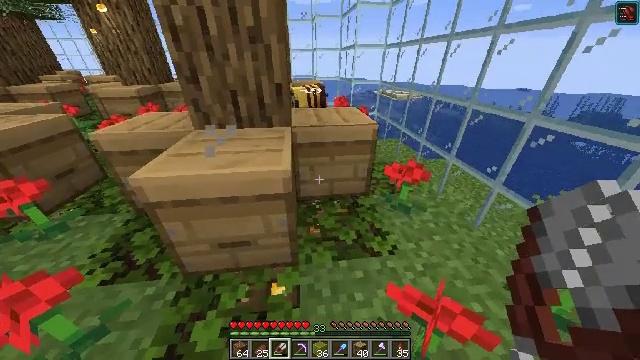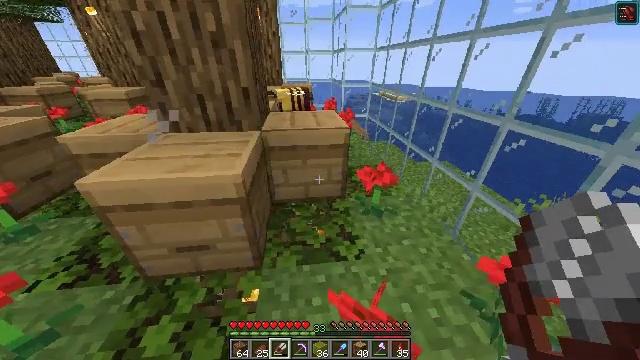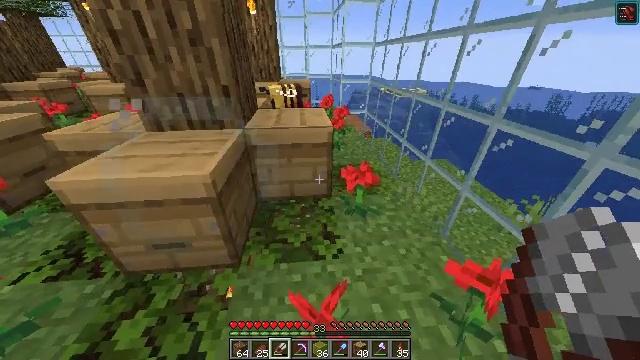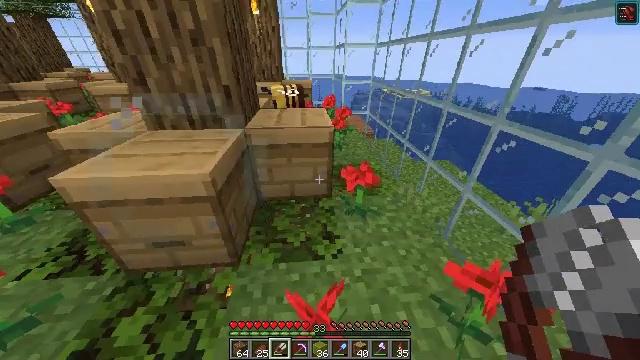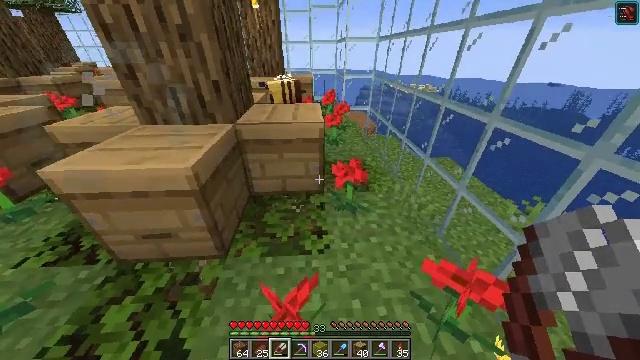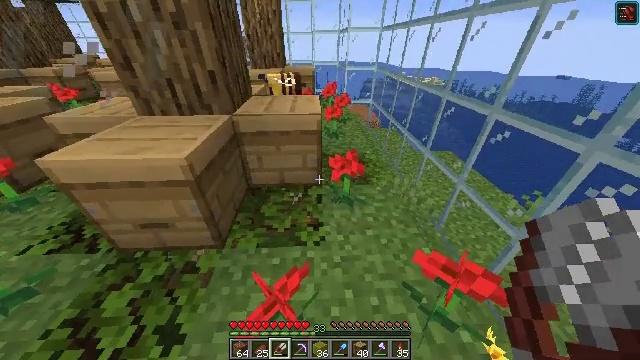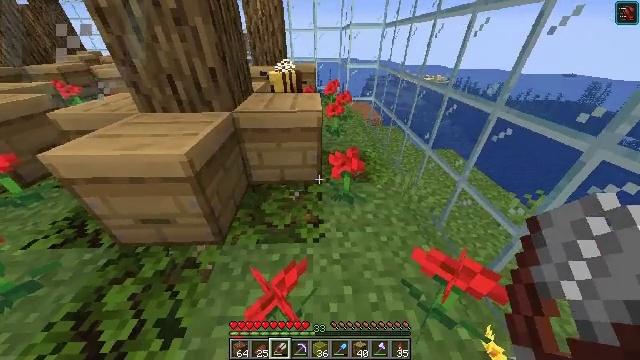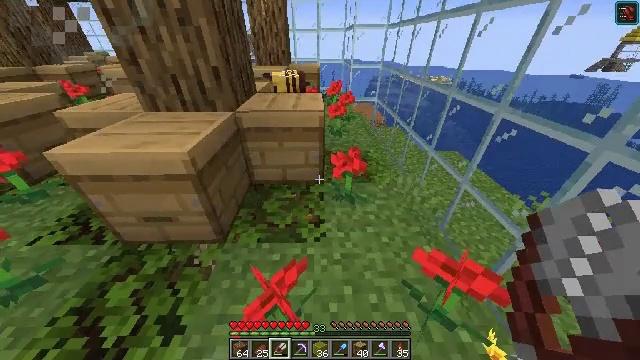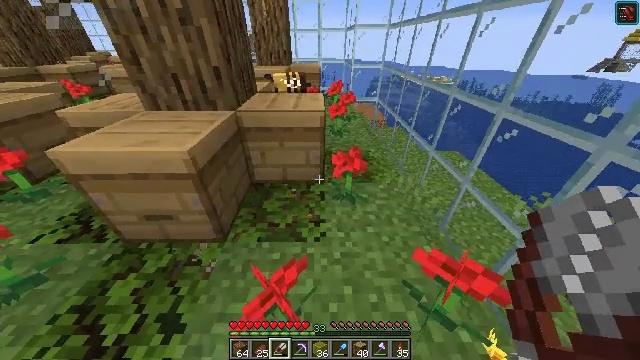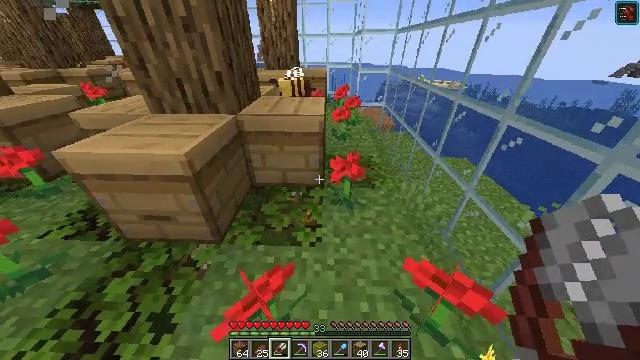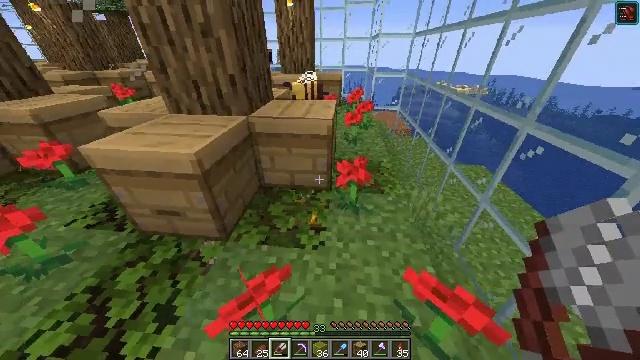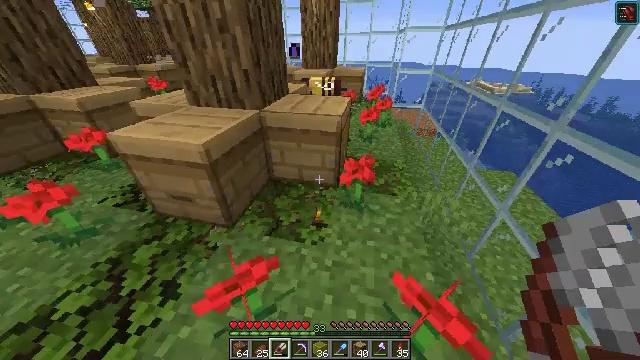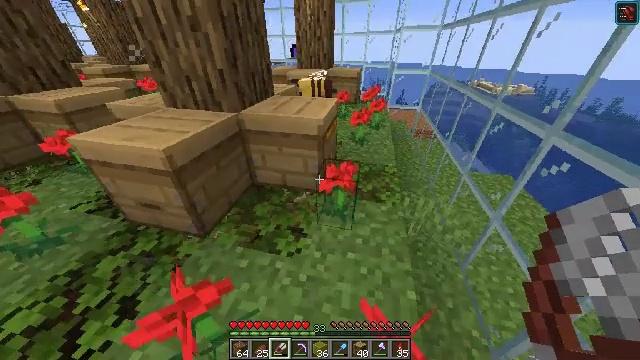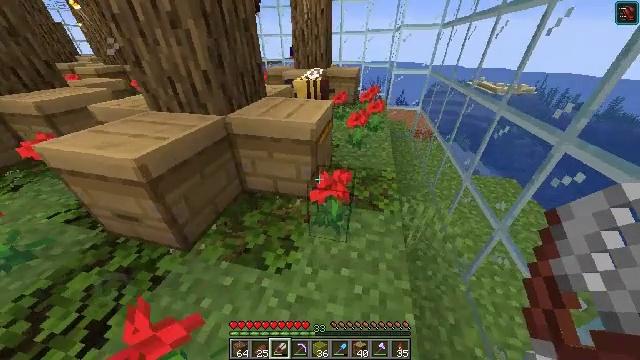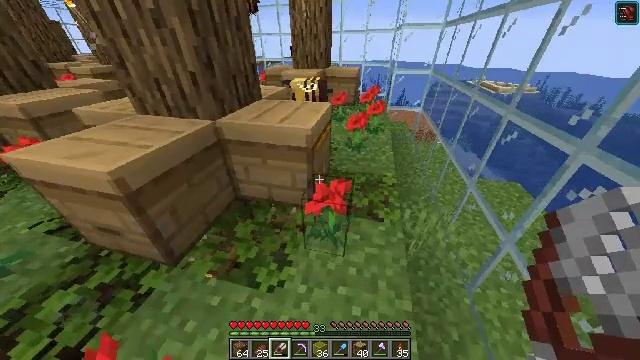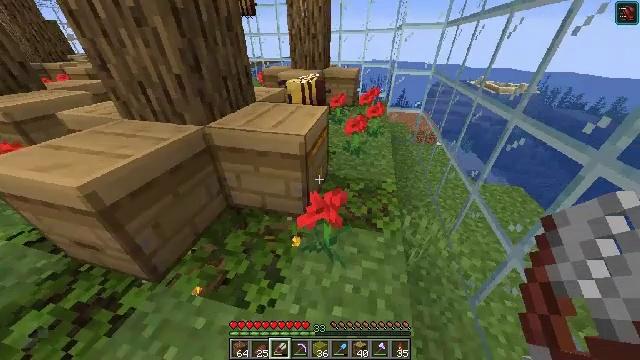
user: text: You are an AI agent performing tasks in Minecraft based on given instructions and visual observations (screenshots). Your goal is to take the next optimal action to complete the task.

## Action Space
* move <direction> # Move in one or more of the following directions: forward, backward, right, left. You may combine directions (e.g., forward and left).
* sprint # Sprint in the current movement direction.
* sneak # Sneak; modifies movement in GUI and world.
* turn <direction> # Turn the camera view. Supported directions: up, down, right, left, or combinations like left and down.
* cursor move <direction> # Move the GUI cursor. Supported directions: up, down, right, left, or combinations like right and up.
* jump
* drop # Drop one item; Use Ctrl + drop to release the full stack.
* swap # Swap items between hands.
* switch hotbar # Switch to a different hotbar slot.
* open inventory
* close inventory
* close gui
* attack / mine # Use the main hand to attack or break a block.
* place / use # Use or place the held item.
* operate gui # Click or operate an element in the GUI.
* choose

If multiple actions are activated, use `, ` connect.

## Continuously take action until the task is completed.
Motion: motion action
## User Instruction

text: Make a honeycomb block with honeycombs on the crafting table.
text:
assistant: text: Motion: move right, attack / mine
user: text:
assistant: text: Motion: move right, turn left and down, attack / mine
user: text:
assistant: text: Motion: attack / mine
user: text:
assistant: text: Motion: turn left and down, attack / mine
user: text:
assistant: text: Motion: turn down, attack / mine
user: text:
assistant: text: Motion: attack / mine
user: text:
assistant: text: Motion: attack / mine
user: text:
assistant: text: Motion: attack / mine
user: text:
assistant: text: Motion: move right, turn left, attack / mine
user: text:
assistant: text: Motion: move right, turn left, attack / mine
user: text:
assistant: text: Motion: move forward and move right, turn left and down, attack / mine
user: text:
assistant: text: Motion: move forward, attack / mine
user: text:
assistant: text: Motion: move forward, attack / mine
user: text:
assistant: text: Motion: attack / mine
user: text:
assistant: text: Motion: attack / mine
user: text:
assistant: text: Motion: attack / mine
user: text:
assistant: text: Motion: attack / mine
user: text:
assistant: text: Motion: attack / mine
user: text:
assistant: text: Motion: attack / mine
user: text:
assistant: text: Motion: attack / mine
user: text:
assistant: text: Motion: turn left and up, attack / mine
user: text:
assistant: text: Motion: turn left and up, attack / mine
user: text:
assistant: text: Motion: attack / mine and use / place
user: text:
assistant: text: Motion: attack / mine and use / place
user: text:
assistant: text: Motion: attack / mine
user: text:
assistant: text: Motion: attack / mine
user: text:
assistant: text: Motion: attack / mine
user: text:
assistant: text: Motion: attack / mine
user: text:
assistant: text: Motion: attack / mine
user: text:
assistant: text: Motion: attack / mine